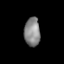
Tissue: lung
Cell type: T cells
Senescence score: 0.2078
Nuclear area (px): 450
Mean DAPI intensity: 133.616